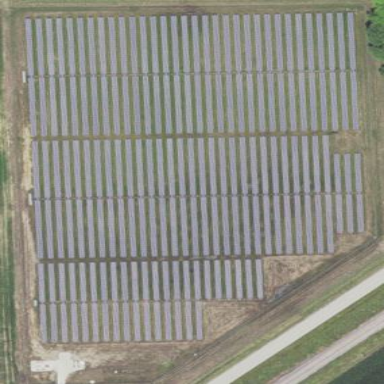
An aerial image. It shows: Solar power plant utilizing photovoltaic technology.